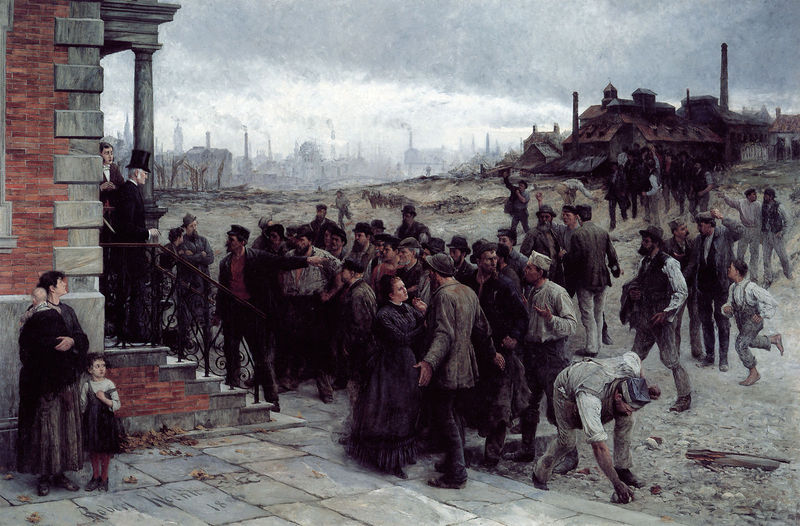
Titel: Der Streik
Künstler: Robert Koehler
Institution: Berlin, Deutsches Historisches Museum
Schlagwörter: gemälde, himmel, frauen, landschaft, menschen, mädchen, stadt, frau, holz, männer, schwarz, straße, säule, weiss, zeichnung, gebäude, haus, rot, malerei, versammlung, zylinder, arm, kleidung, stein, steine, bildnis, herr, häuser, rauch, realismus, kind, england, genre, kamin, kamine, kinder, pferd, schornstein, schornsteine, nebel, baby, fabrik, kutsche, platz, arbeiter, industrie, krieg, treppe, geländer, eingang, streit, aufstand, fäuste, tumult, handwerker, industrialisierung, malerie, wut, männchen, armut, zorn, ärger, englisch, aufheben, direktor, matsch, industriell, männer und frauen, idustrie